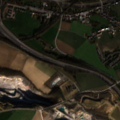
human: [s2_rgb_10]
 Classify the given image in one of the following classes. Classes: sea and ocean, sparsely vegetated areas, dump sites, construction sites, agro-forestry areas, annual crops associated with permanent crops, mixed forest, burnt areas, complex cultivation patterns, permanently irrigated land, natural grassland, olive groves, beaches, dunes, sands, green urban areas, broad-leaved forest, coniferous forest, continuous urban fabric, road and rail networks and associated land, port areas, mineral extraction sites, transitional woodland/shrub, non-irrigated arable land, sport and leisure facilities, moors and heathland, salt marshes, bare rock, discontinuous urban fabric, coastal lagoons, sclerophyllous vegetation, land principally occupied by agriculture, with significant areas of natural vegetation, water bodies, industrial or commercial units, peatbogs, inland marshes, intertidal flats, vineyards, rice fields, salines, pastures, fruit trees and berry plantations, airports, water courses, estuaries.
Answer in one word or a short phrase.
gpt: discontinuous urban fabric, road and rail networks and associated land, mineral extraction sites, non-irrigated arable land, broad-leaved forest